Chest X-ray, AP view. Patient: 2 years old, sex F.
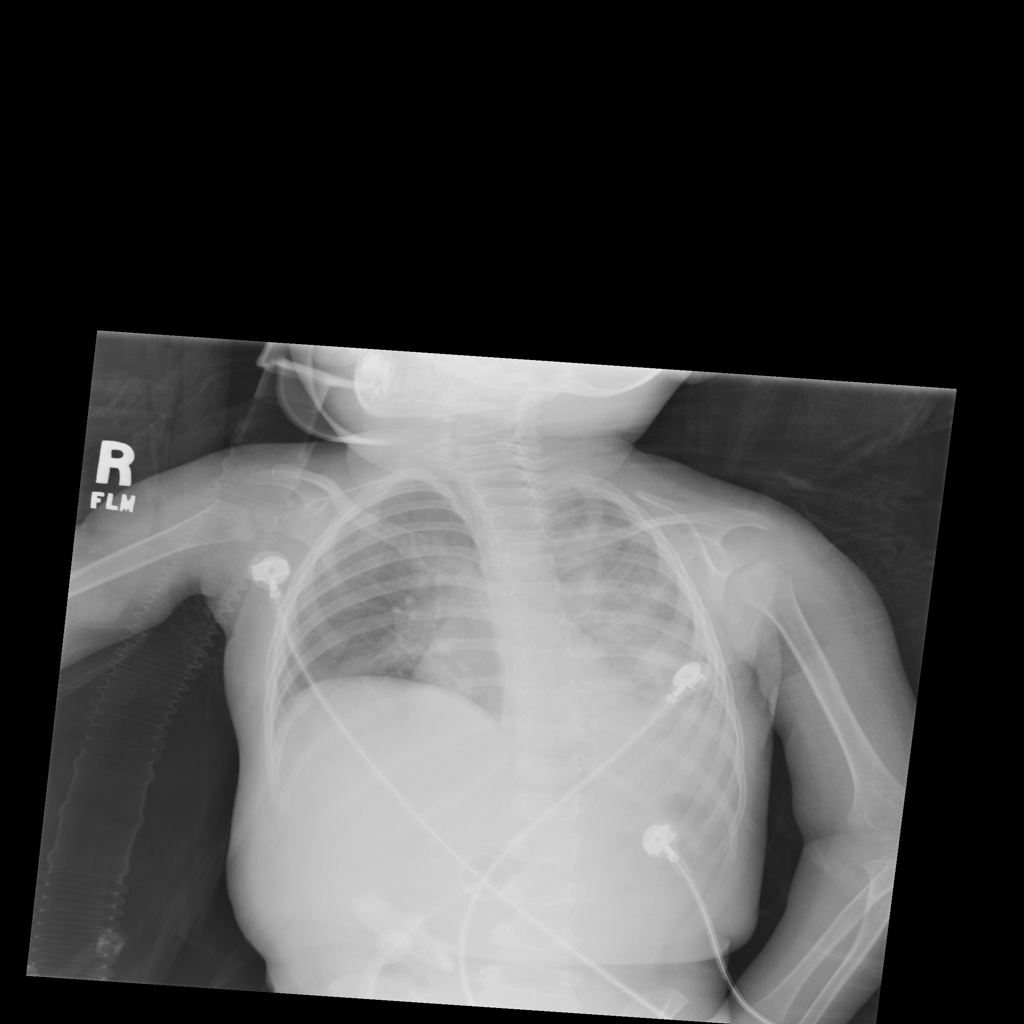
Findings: Infiltration